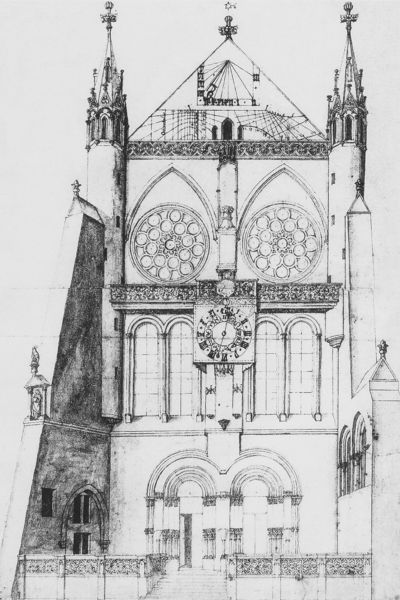
Titel: Aufriss der Südquerhausfassade des Straßburger Münsters
Künstler: Johann Jakob Arhardt
Institution: Staatsgalerie Stuttgart, Graphische Sammlung, Inv.-Nr. C. 119
Schlagwörter: schatten, weiß, fenster, glas, schwarz, skizze, säulen, zeichnung, wand, architektur, kirche, figur, gotik, turm, schiff, bogen, mauer, rundbogen, uhr, geländer, innenansicht, gang, türmchen, türme, schwarzweiß, entwurf, kathedrale, portal, kreuze, rosette, spitzbogen, plan, gothik, rosetten, aufriss, fiale